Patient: sex F, age 63
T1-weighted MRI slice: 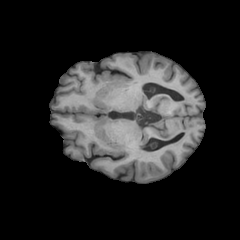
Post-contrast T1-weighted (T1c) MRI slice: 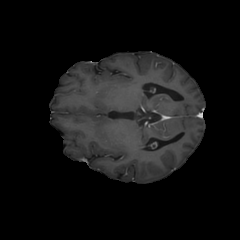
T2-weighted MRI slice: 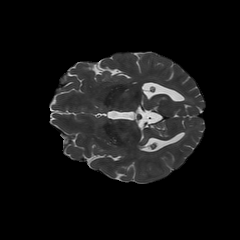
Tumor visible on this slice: no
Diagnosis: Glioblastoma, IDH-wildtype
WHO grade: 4